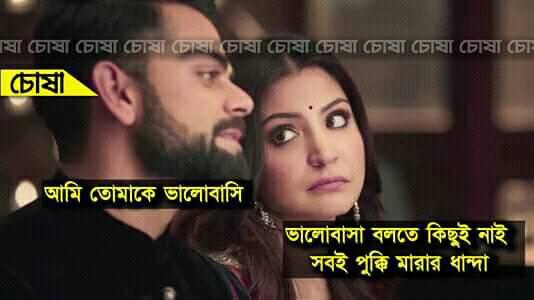
Caption: আমি তোমাকে ভালবাসি    ভালোবাসা বলতে কিছুই নাই সবই পুক্কি মারার ধান্দা
Label: hate